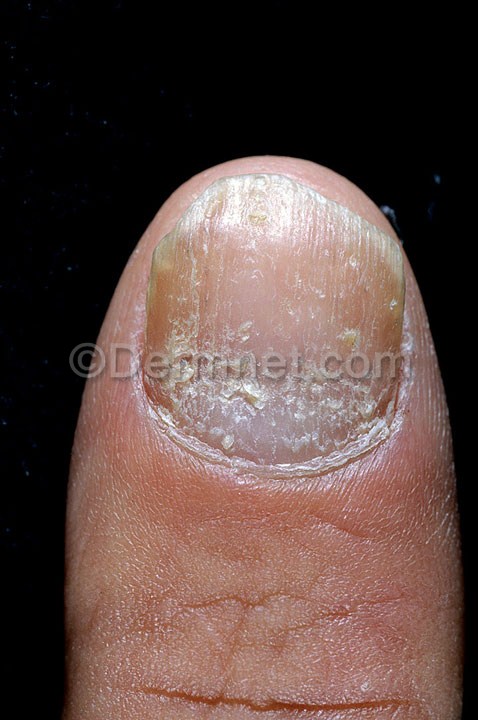
Disease: Nail Fungus and other Nail Disease